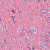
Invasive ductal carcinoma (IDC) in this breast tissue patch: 1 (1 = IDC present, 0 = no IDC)